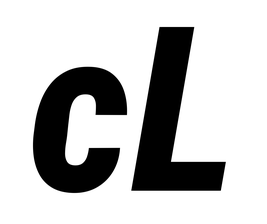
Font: Roboto-Italic_Condensed_ExtraBold_Italic